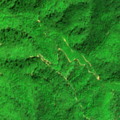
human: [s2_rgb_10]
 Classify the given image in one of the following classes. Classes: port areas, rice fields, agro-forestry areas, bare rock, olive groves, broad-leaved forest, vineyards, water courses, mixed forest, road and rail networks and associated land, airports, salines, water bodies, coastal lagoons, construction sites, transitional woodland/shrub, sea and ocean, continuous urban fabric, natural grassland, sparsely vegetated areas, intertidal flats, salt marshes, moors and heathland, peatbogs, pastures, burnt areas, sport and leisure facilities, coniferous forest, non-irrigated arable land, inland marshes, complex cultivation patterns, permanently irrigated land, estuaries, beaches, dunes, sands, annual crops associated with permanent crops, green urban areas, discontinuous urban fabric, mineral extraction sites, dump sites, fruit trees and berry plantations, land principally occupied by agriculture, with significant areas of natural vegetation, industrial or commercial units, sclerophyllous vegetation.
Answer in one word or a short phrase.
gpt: broad-leaved forest